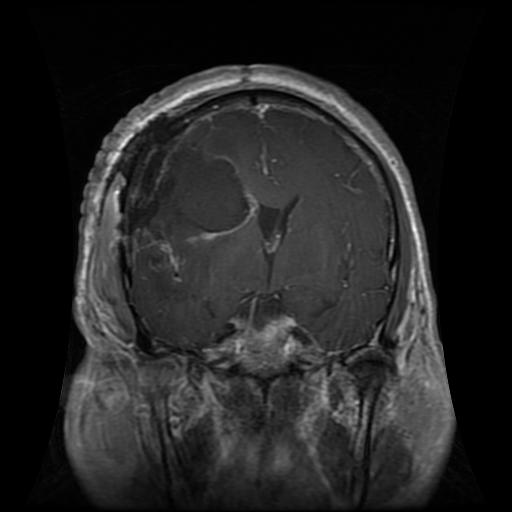
Label: glioma